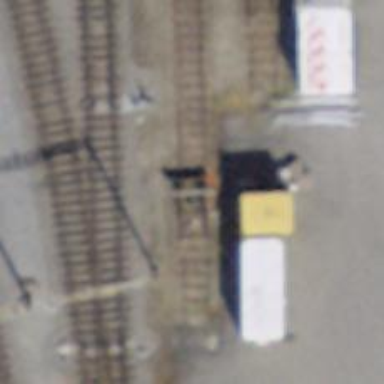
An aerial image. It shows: Railway buffer stop.